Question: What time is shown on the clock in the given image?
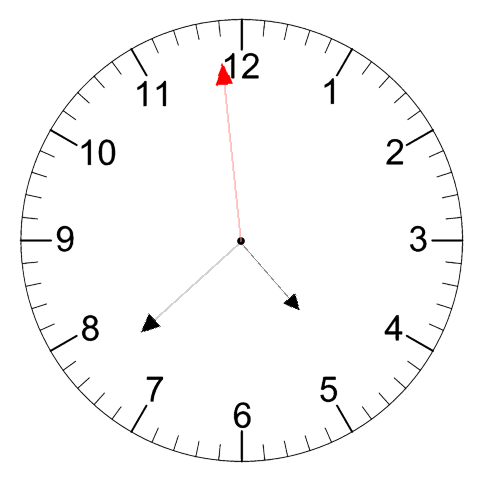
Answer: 04:37:59